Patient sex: M
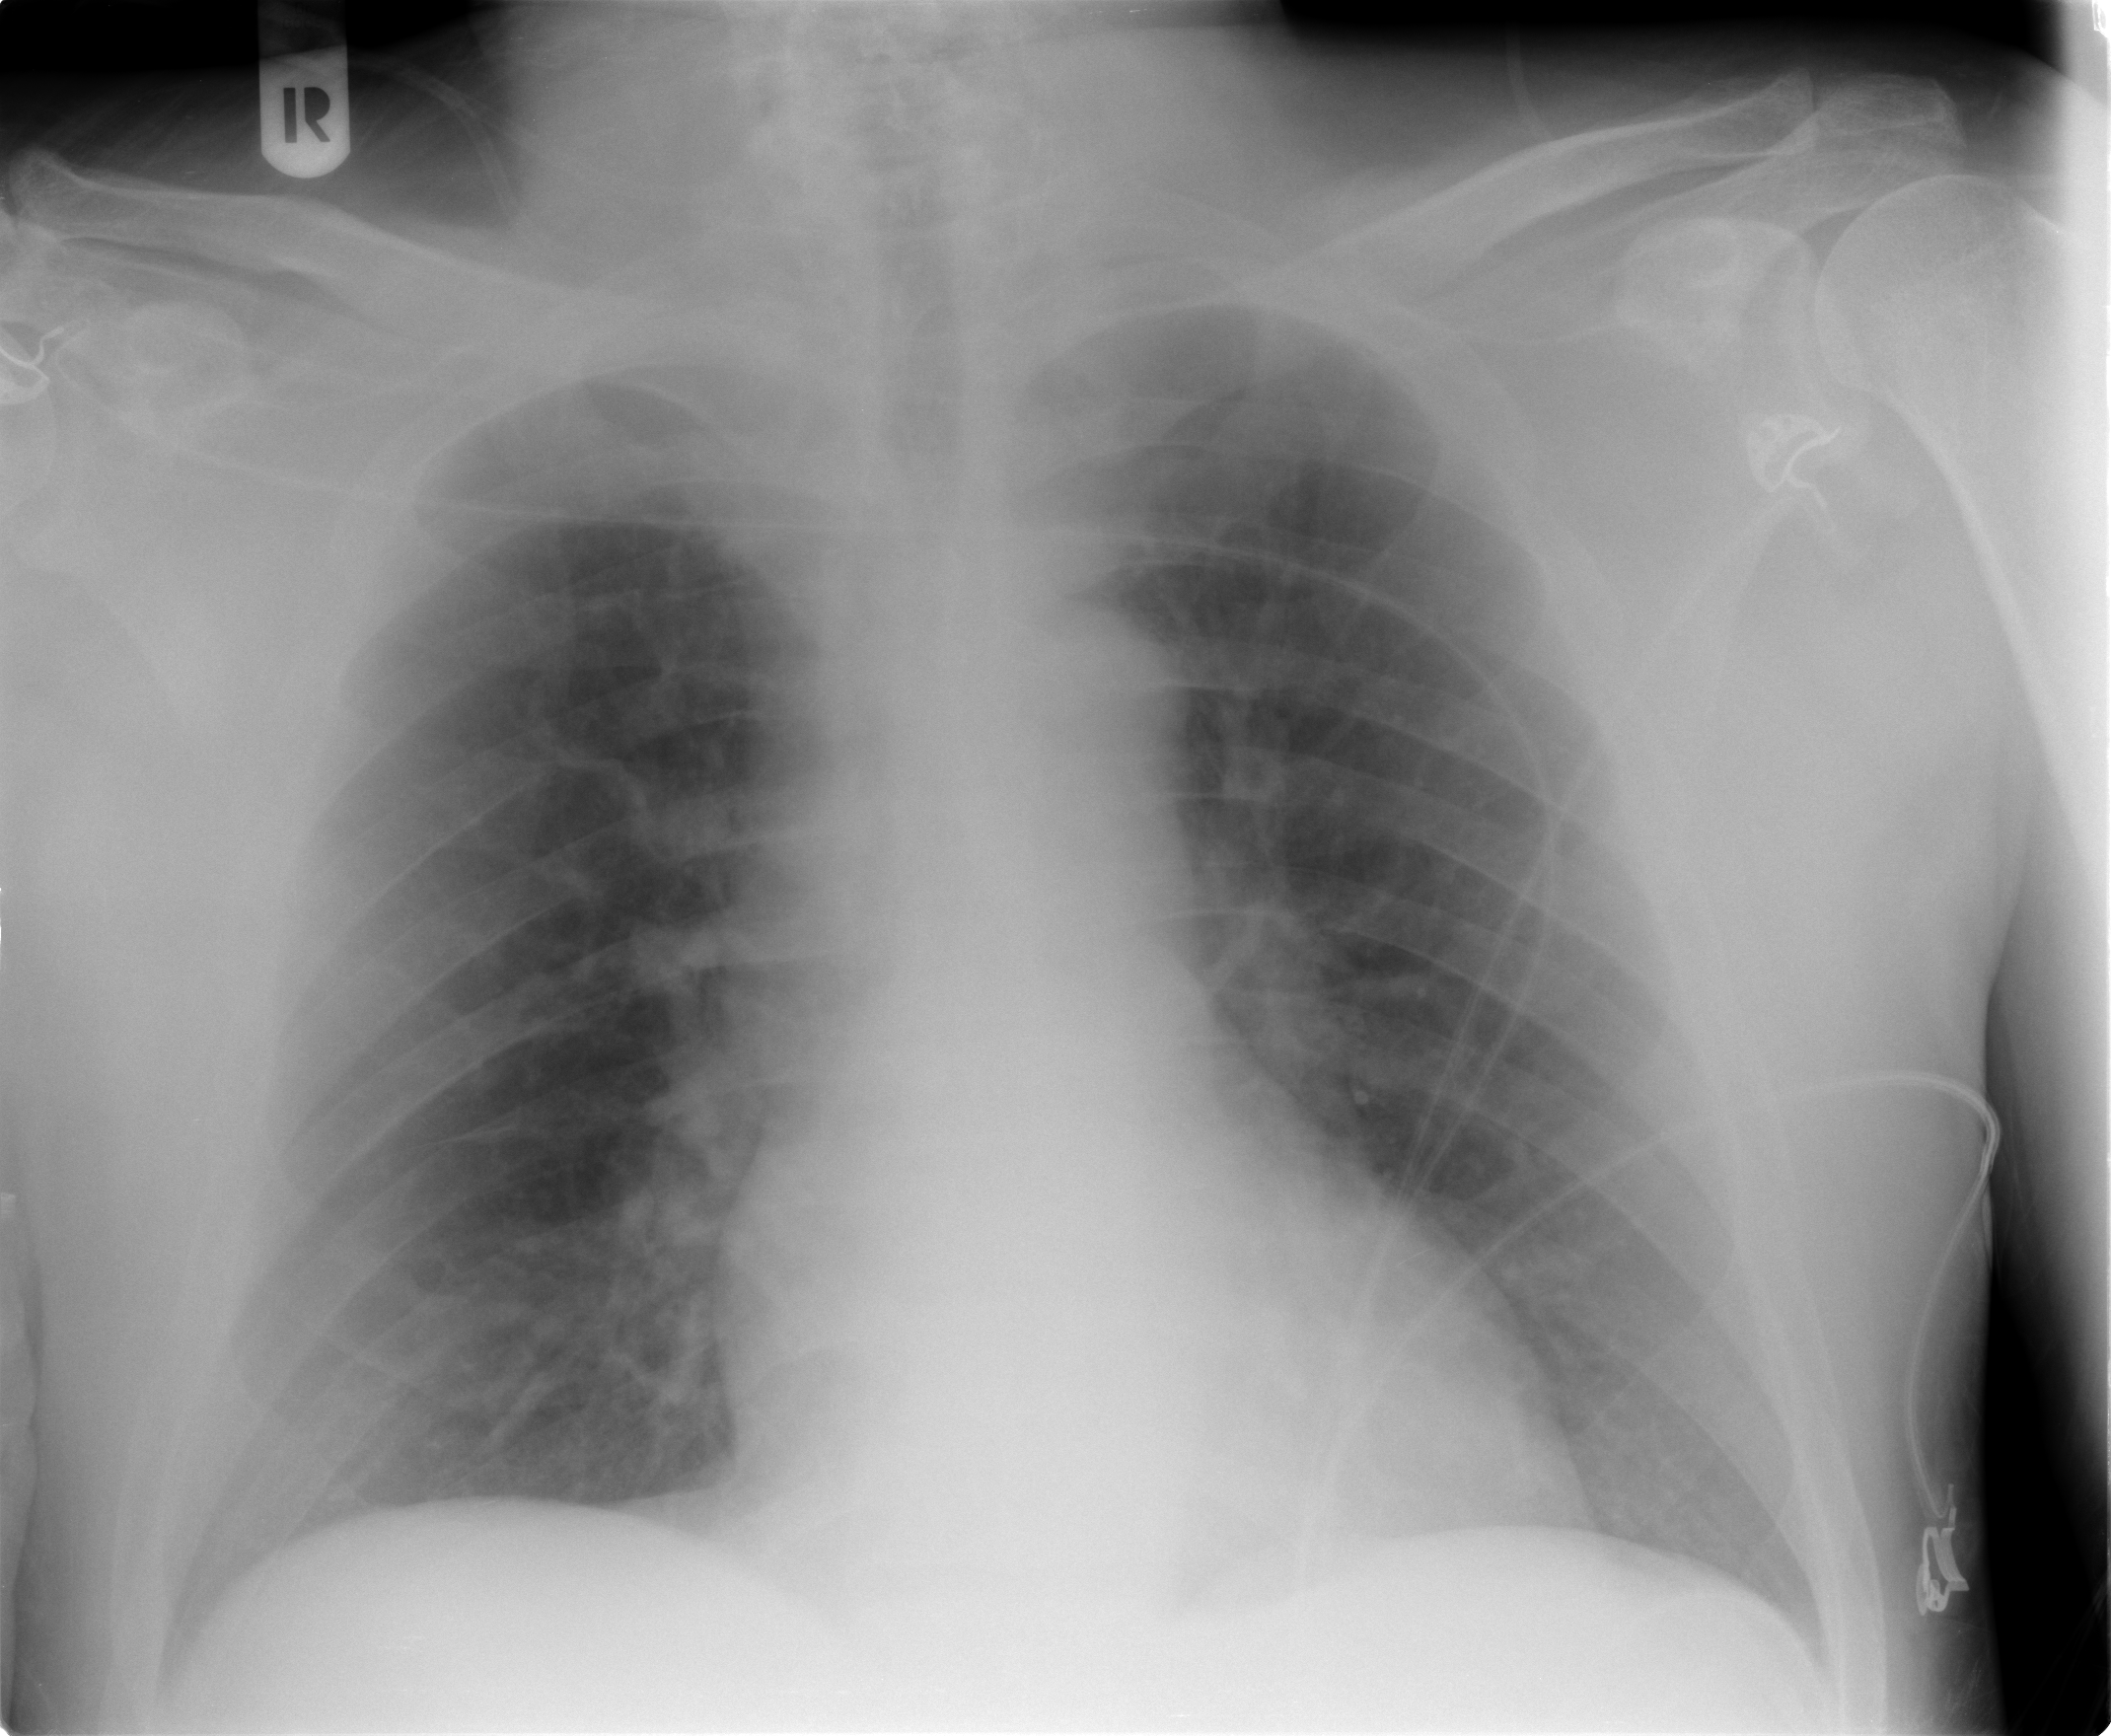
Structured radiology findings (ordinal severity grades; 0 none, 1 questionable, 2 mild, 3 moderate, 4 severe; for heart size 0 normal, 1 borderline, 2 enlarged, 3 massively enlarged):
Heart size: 0
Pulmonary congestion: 1
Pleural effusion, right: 0
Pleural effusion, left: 0
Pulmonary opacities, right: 0
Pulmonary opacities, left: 0
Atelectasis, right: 0
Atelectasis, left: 0